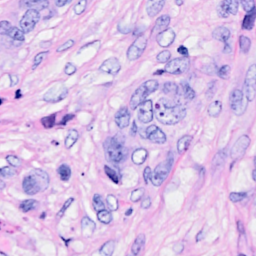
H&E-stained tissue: Breast